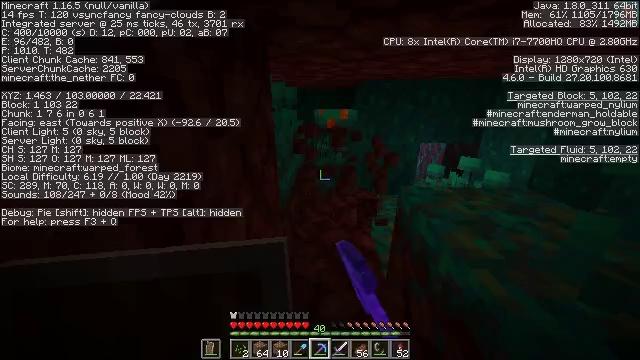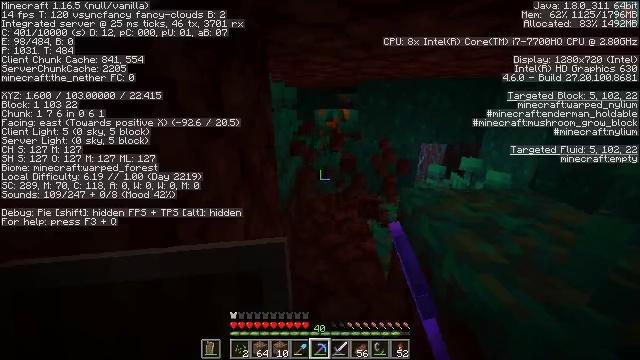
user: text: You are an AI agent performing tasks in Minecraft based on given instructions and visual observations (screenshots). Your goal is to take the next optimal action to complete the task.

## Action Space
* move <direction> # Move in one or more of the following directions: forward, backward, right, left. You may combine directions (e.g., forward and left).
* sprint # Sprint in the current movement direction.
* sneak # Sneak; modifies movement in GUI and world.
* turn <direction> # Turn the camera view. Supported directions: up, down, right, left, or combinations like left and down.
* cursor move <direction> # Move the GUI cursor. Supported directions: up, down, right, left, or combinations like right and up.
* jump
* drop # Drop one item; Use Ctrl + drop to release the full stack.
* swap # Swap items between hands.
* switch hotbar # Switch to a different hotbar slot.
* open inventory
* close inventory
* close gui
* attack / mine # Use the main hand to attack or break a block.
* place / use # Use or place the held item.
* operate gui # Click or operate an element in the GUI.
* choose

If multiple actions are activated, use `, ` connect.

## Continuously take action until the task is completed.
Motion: motion action
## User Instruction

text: Mine warped roots from the ground.
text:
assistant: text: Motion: move forward
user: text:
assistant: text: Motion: no_op